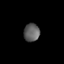
Tissue: lung
Cell type: Epithelial cells
Senescence score: 0.2233
Nuclear area (px): 281
Mean DAPI intensity: 94.096